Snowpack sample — Loveland Pass, Silver Plume, Colorado, USA (2/11/26, 12:00 PM MST)
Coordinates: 39.663, -105.886
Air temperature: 35 °F
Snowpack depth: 82 cm
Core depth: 10 cm
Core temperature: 15.8 °F
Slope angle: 13°, slope face: 12°
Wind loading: high
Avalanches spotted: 1
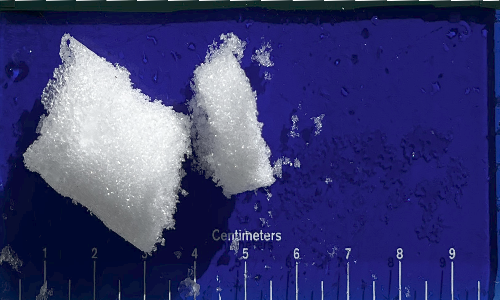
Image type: core
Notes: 1 small avalanche spotted on the north side of the bowl, lots of wind loading